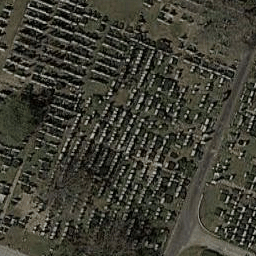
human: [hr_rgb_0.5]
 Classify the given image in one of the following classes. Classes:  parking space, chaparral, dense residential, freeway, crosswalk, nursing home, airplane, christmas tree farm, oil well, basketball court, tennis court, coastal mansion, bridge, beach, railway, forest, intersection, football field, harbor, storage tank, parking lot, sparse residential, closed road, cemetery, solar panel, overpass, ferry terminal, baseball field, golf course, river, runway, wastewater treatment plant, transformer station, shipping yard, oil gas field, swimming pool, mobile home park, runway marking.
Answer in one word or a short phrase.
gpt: cemetery